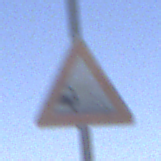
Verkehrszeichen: SplittSchotter
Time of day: Midday
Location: Roofed (Underpass)
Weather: Clear
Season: NotSpecified
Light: Natural